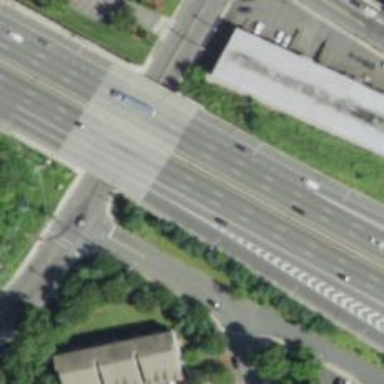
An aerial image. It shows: Urban freeway expressway bridge.